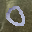
Label: 0